Aerial crown-view tile of a tropical tree (Barro Colorado Island, Panama), acquired 20250317:
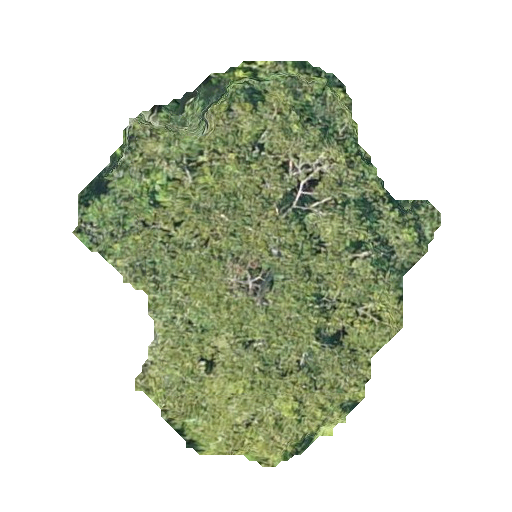
Species: Zanthoxylum ekmanii
GBIF accepted scientific name: Zanthoxylum ekmanii
Crown area: 139.061 m²